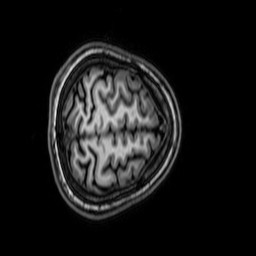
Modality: T1w
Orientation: axial
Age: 22
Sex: female